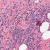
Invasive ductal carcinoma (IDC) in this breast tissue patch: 0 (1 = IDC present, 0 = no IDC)